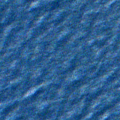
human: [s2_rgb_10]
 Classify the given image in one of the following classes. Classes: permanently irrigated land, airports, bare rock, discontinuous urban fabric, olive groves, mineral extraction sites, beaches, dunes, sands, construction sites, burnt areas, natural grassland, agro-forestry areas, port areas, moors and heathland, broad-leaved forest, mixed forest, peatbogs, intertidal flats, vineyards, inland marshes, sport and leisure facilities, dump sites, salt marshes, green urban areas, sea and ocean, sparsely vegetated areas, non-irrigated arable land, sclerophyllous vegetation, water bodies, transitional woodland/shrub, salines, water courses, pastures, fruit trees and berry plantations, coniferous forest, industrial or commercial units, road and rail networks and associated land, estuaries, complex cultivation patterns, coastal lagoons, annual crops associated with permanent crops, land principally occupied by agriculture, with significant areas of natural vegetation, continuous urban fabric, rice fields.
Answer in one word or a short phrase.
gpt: sea and ocean